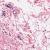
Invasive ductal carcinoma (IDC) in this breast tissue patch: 0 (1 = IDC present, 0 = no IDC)